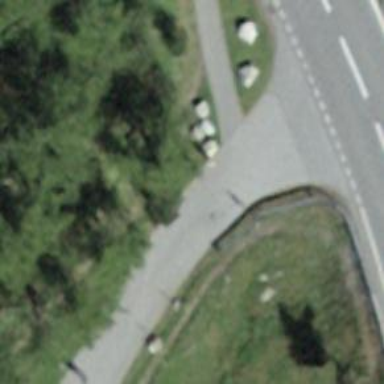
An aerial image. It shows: Asphalt track for hiking with classic grooming.